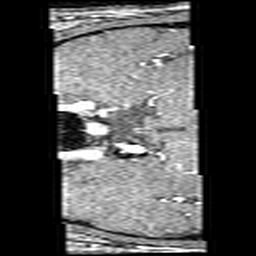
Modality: angio
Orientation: coronal
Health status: ill
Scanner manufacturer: siemens
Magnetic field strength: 3 T
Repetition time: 0.023 s
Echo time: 0.0042 s